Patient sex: F
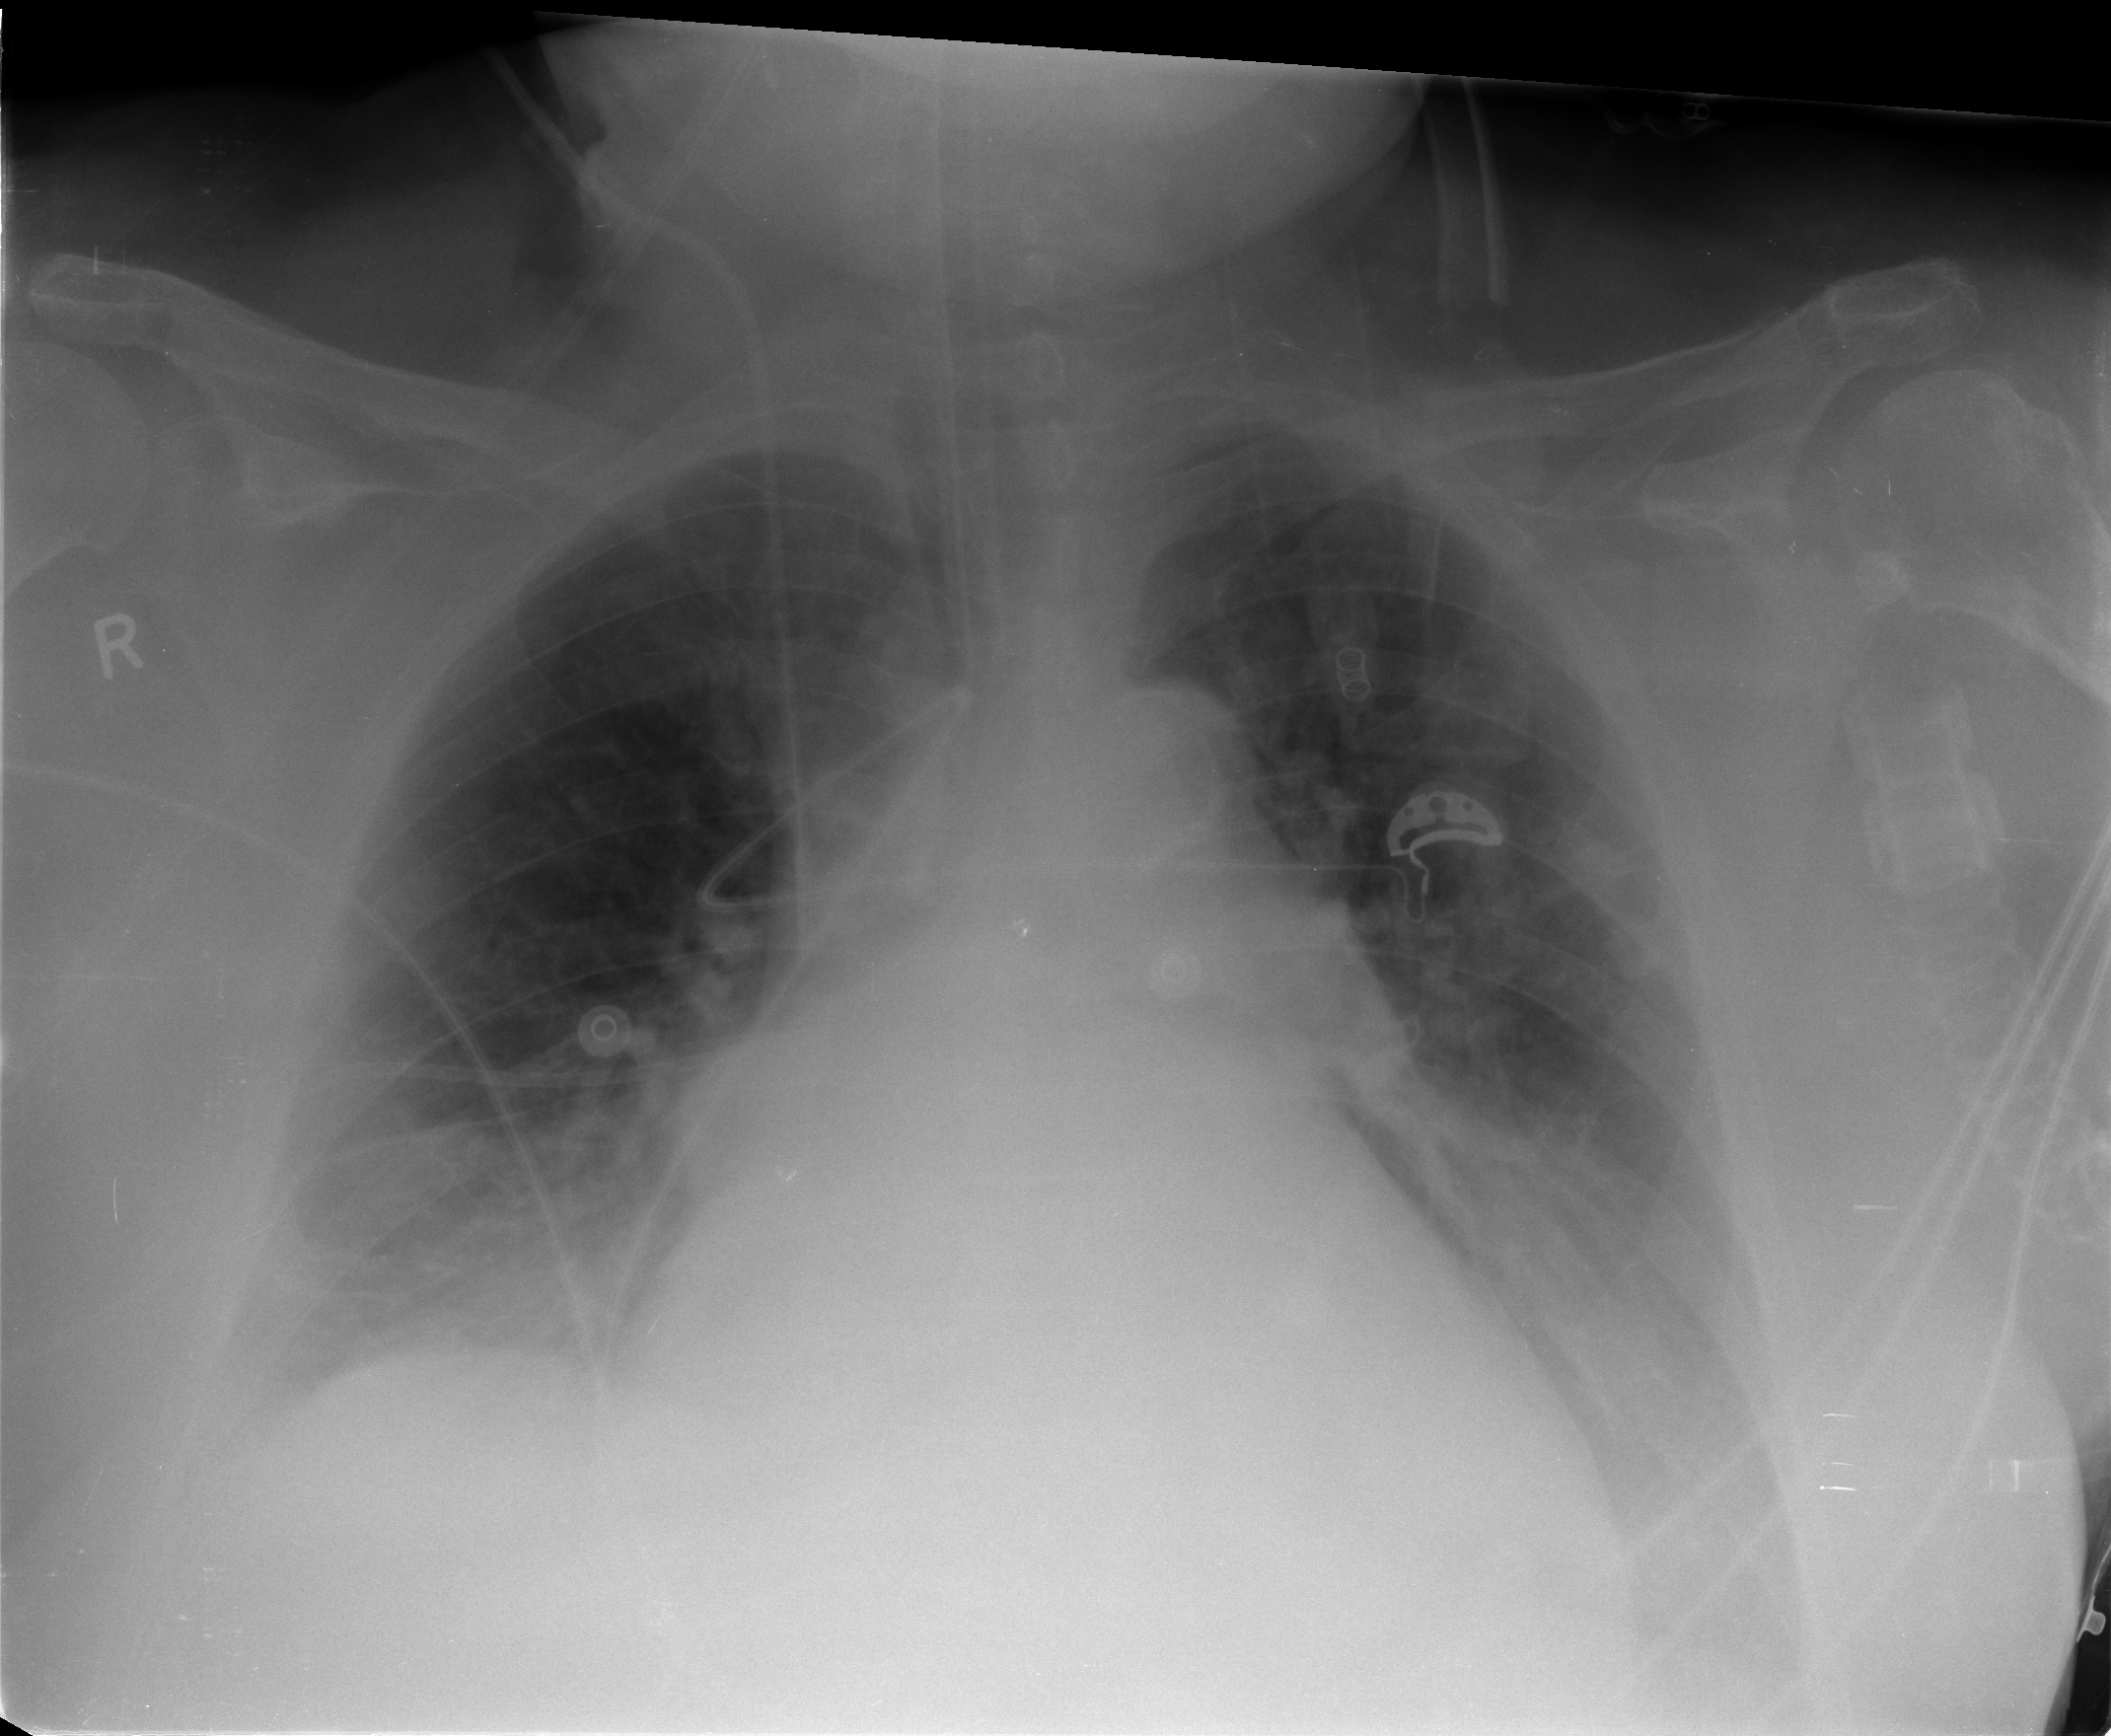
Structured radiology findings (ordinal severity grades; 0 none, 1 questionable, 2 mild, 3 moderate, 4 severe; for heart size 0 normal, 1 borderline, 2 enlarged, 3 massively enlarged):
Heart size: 2
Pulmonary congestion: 2
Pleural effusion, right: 2
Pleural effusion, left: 2
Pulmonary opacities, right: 2
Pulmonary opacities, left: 2
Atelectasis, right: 2
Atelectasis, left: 2